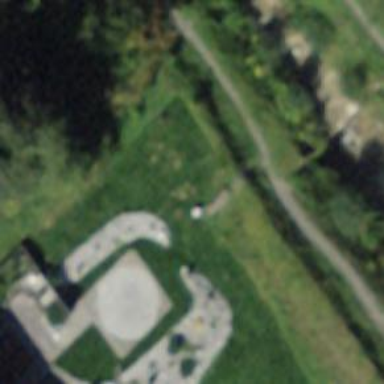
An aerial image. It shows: Bench.